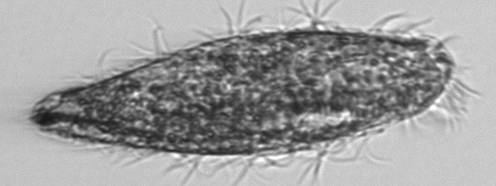
Label: Euplotes_morphotype1